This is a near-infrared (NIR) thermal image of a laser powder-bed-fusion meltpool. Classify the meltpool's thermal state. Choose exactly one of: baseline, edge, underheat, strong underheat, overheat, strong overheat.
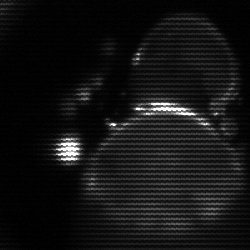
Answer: edge